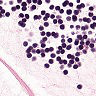
Metastatic tissue present: no